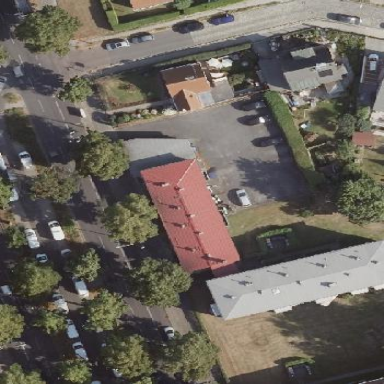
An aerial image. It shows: Apartment building with flat roof.